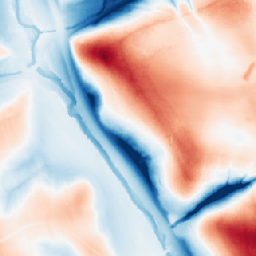
Category: trend_removal
Decomposition family: local_polynomial
Decomposition parameters: window_size: 101
degree: 2
Upsampling method: area
Upsampling parameters: scale: 8
Upsampling scale: 8